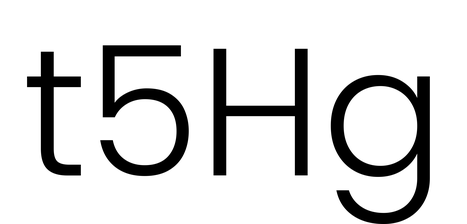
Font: Poppins-Light